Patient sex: F
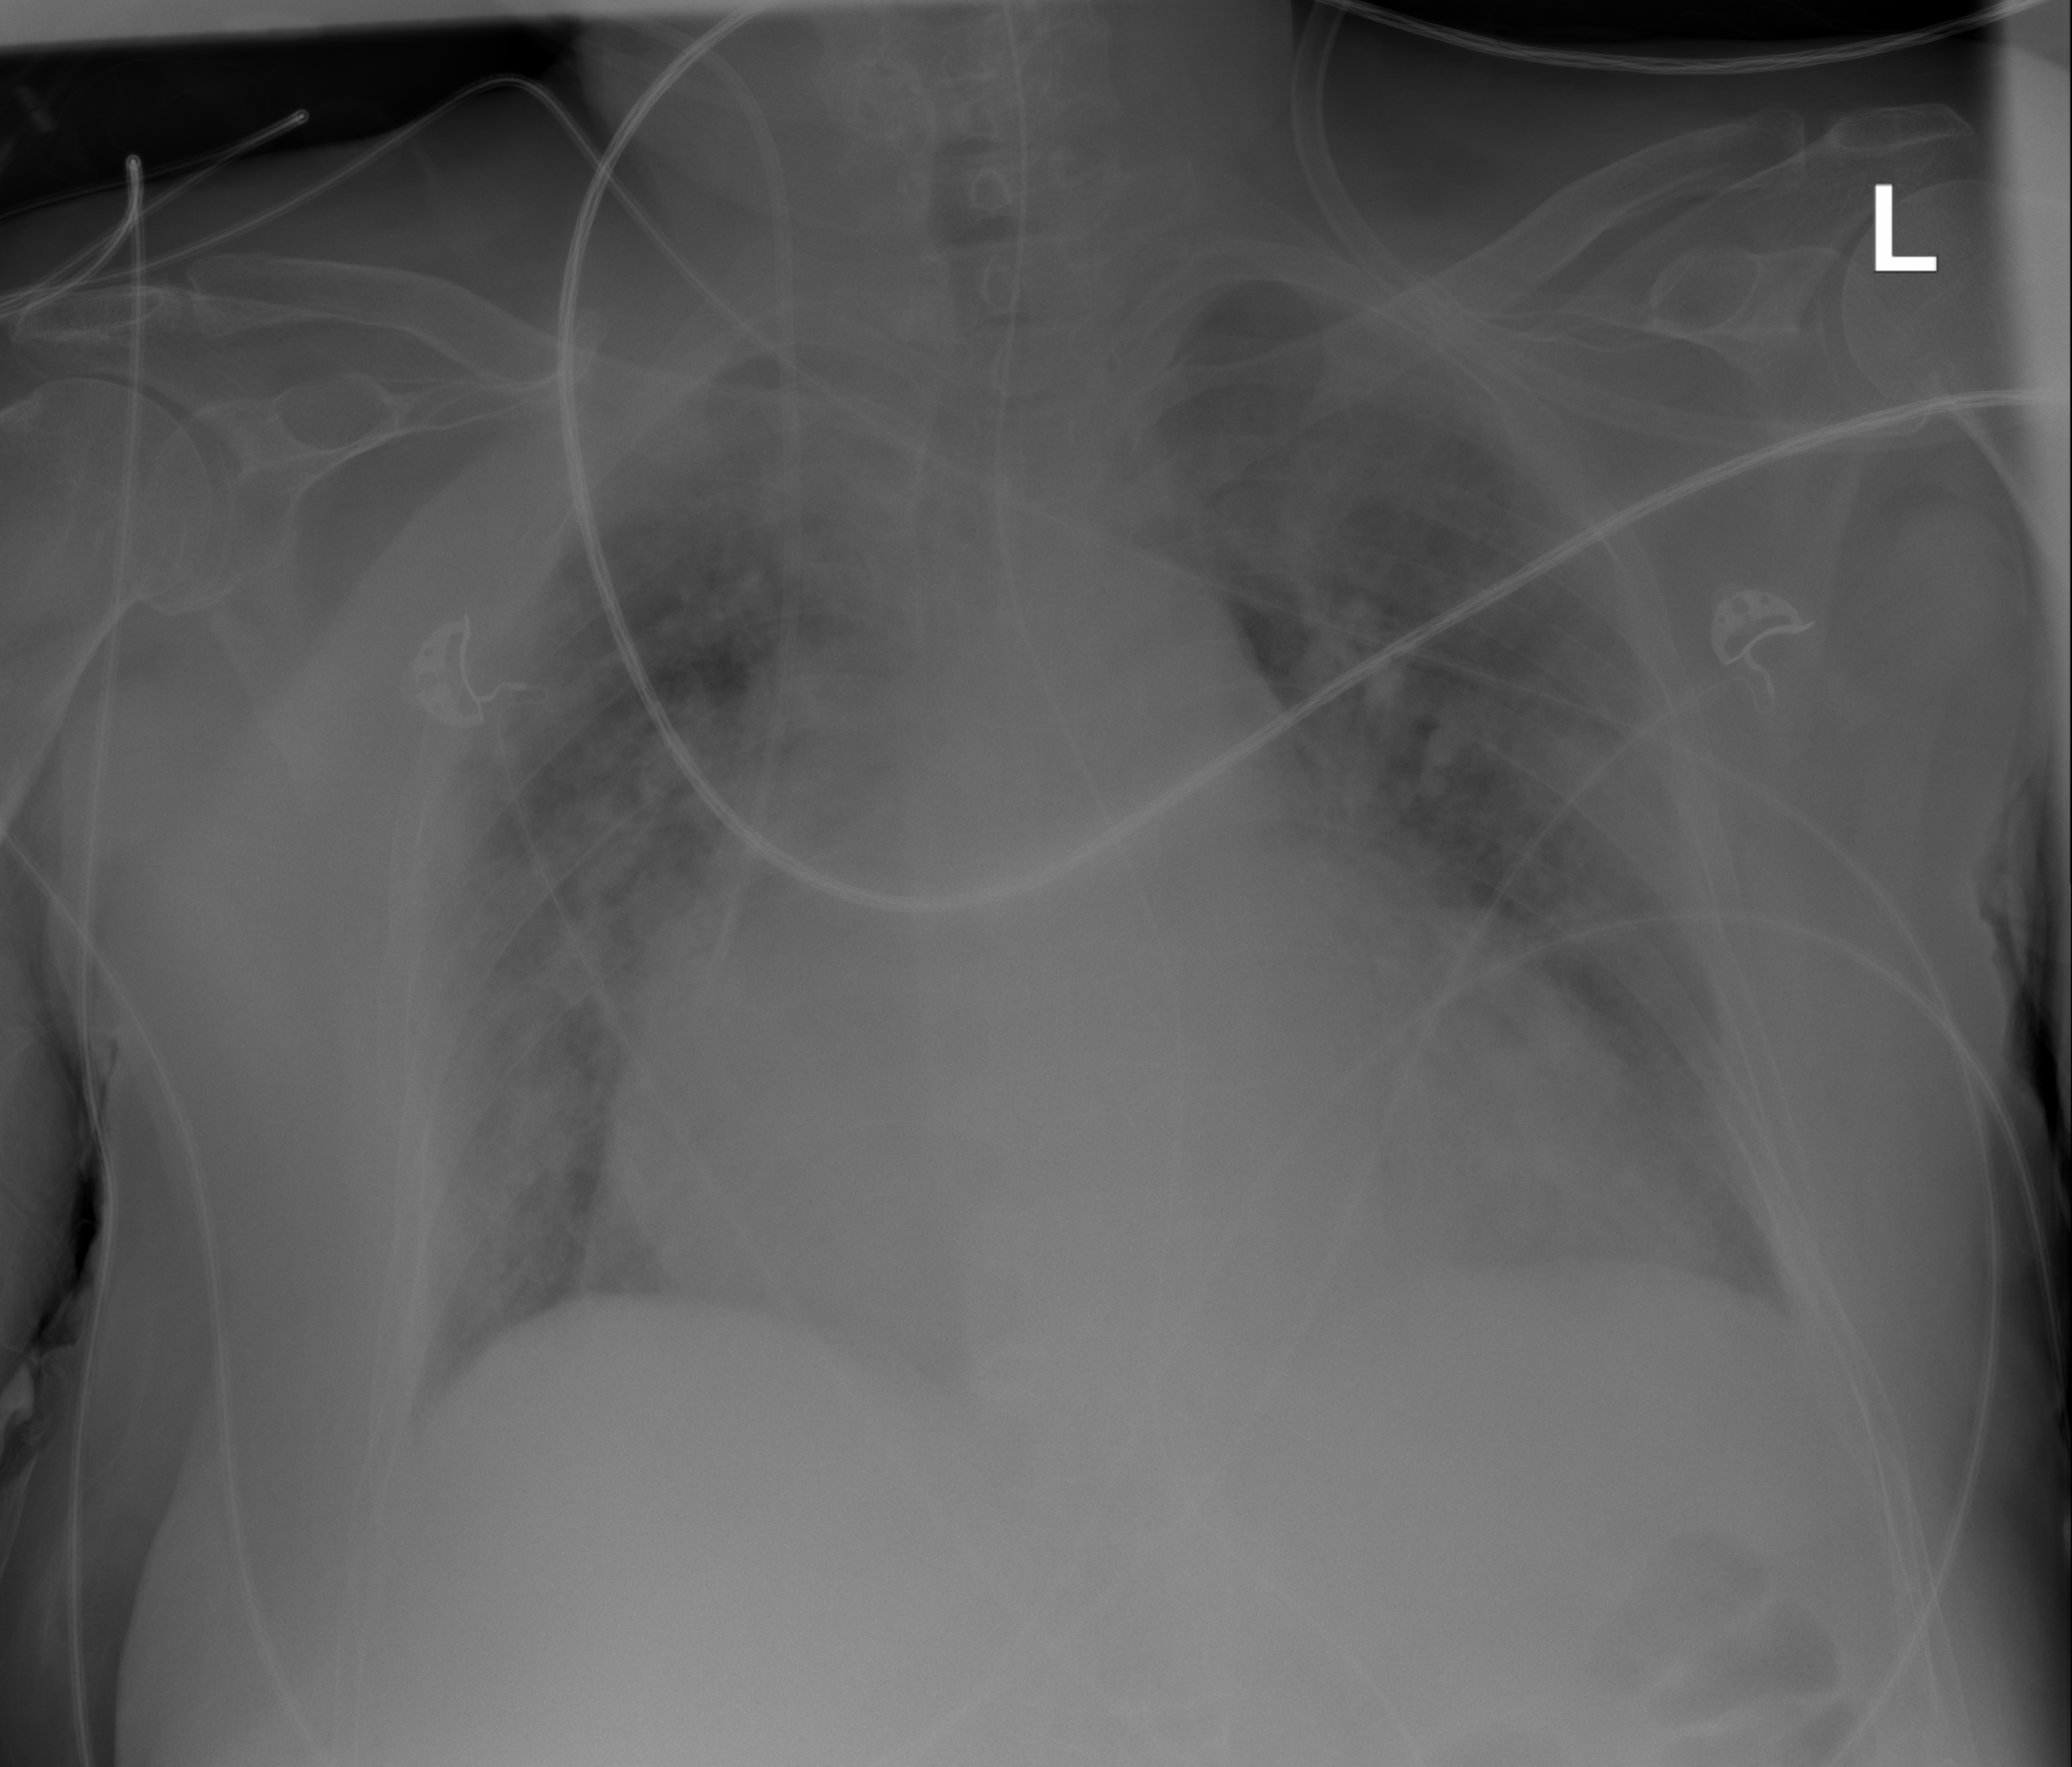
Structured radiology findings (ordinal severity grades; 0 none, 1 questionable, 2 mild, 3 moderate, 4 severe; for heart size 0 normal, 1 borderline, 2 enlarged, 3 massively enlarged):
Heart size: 3
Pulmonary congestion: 3
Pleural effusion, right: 2
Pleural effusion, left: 2
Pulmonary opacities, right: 3
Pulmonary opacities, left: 3
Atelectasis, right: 2
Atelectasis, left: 2